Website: slack
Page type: payment
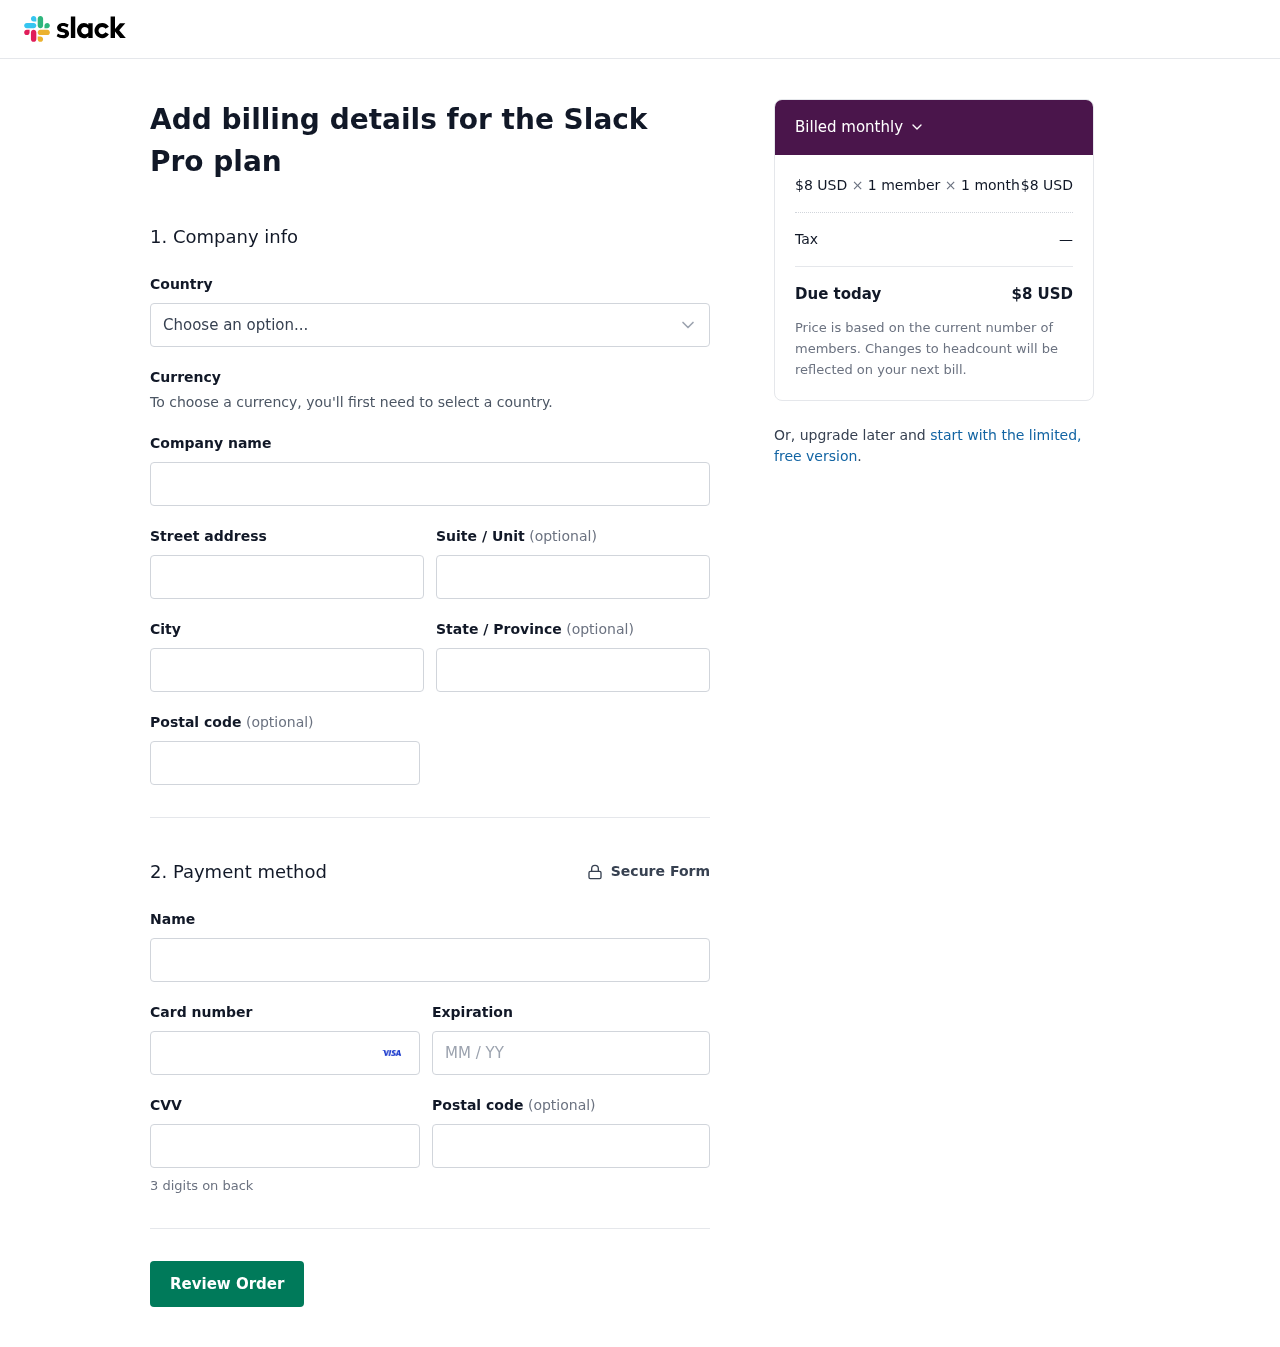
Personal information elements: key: PII_COUNTRY
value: United States
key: PII_STREET
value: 18864 Scott Brook
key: PII_STREET2
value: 87372 Thompson Rest
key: PII_CITY
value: South Meredithmouth
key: PII_STATE
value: Iowa
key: PII_POSTCODE
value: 26480
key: PII_FULLNAME
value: Jennifer Hernandez
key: PII_CARD_NUMBER
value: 4703 6907 3907 7030
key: PII_CARD_EXPIRY
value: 12/26
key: PII_CARD_CVV
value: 533
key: PII_POSTCODE2
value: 14831
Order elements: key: ORDER_PRICE_PER_MEMBER
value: $8 USD
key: ORDER_NUM_MEMBERS
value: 1 member
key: ORDER_NUM_MONTHS
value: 1 month
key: ORDER_SUBTOTAL
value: $8 USD
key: ORDER_TAX
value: —
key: ORDER_TOTAL
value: $8 USD